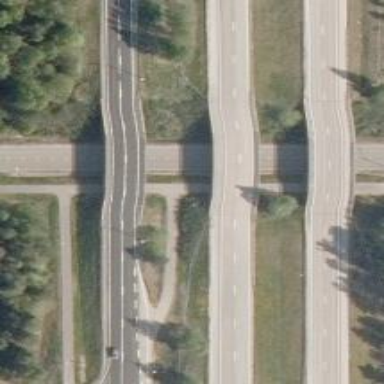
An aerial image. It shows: Bridge over motorway.